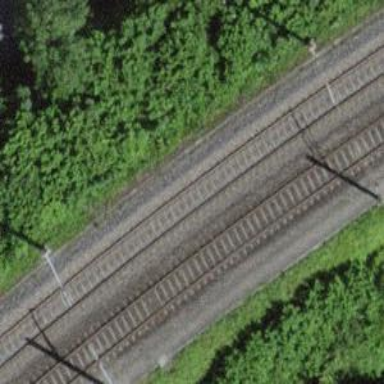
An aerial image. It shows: Single railway track with electrification through contact line.